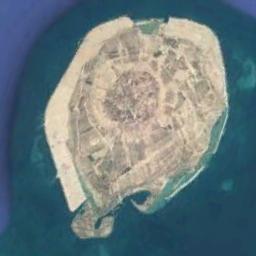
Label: island